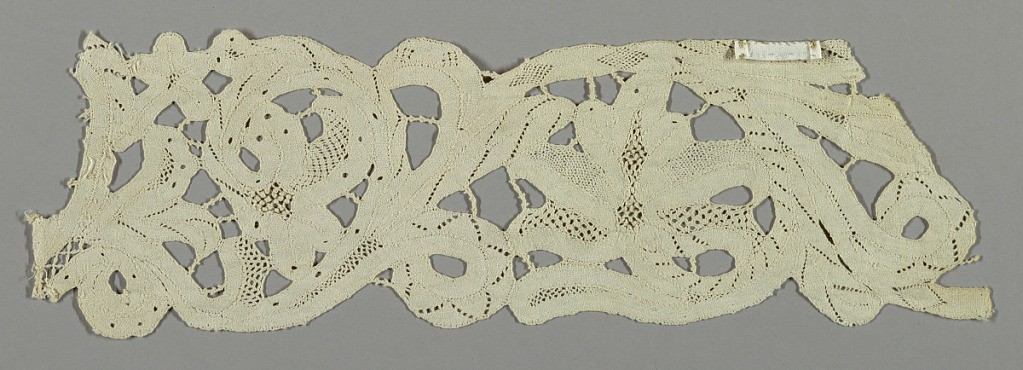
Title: Fragment
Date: early 17th century
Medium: linen Technique: bobbin lace, discontinuous tape
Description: Fragment of a bold curving vine.